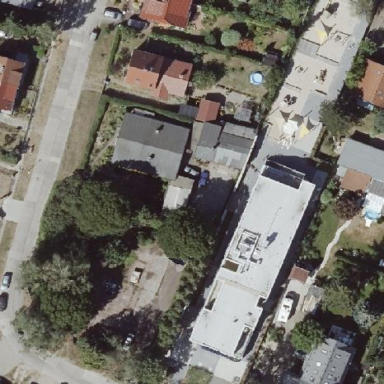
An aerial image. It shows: Kindergarten.